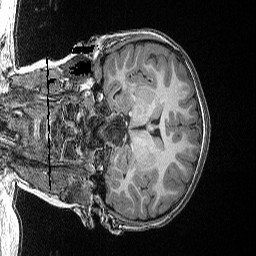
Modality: T1w
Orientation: coronal
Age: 83
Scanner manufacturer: siemens
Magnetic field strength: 3 T
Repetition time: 2.5 s
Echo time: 0.00347 s